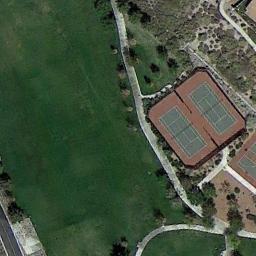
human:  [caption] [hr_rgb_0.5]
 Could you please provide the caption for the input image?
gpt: Tennis court next to the lawn .

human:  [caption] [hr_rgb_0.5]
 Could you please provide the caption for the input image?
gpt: The tennis court is on the grass next to some trees .

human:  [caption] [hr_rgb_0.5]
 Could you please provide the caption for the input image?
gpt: There are two tennis courts of the same size side by side in the upper right corner .

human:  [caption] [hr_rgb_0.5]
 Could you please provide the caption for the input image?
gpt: There are several roads around the tennis court .

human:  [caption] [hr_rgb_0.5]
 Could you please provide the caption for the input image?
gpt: The tennis courts are beside a green meadow .